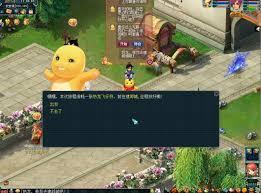
Label: nailong